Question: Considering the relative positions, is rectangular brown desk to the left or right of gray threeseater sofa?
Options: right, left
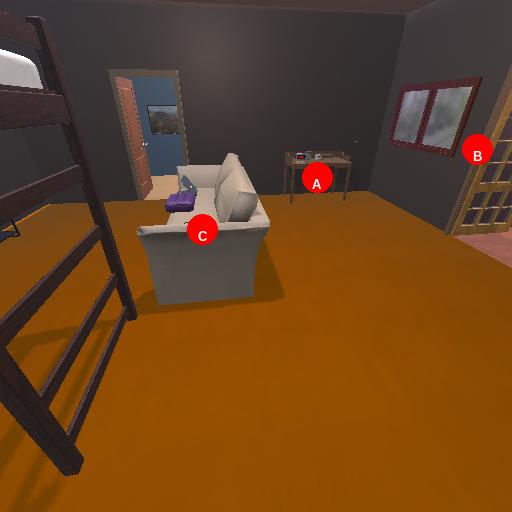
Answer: right